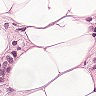
Metastatic tissue present: yes